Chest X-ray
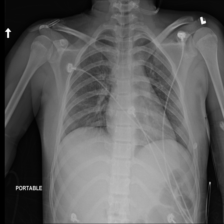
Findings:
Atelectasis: negative
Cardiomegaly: negative
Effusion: negative
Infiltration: negative
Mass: negative
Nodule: negative
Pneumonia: negative
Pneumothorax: negative
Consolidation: negative
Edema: negative
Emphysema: negative
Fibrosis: negative
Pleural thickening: negative
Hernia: negative